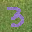
Label: 3